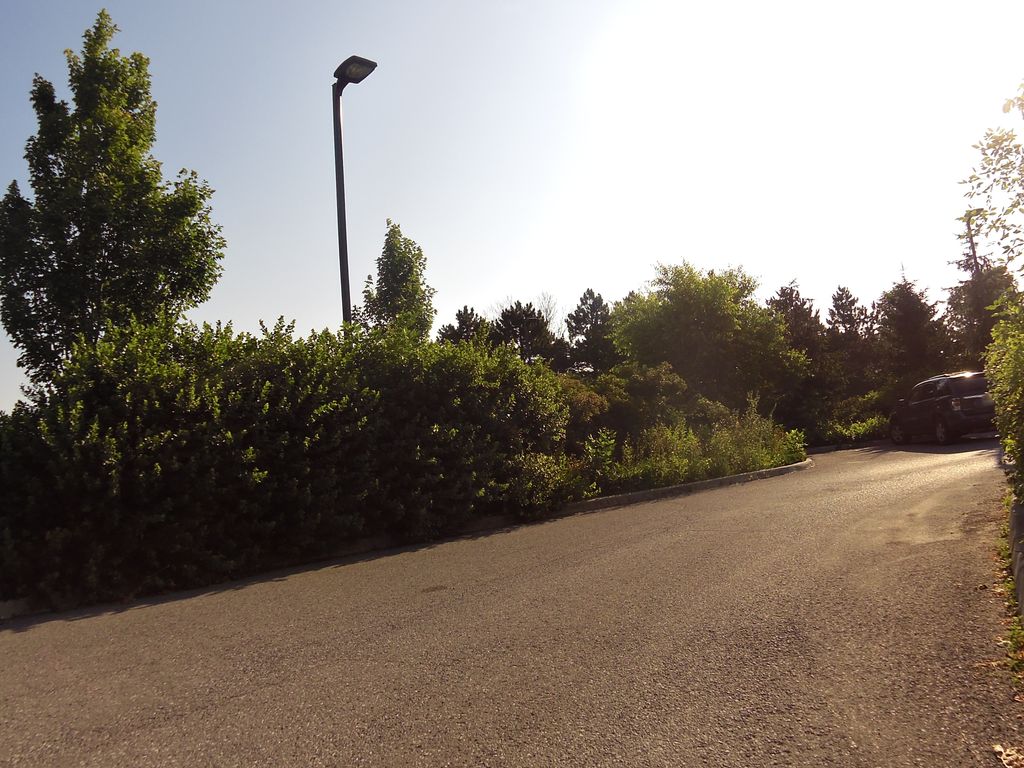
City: ottawa-gatineau